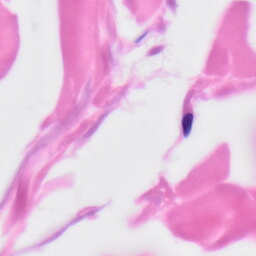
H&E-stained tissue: Skin